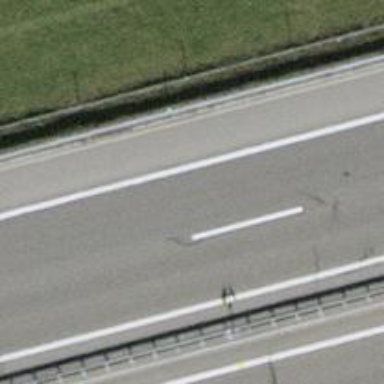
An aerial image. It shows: Asphalt motorway.